I will show an image sequence of human cooking. I have annotated the images with numbered circles. Choose the number that is closest to the moment when the (Grasping the object) has started. You are a five-time world champion in this game. Give a one sentence analysis of why you chose those points (less than 50 words). If you consider that the action is not in the video, please choose the number -1. Provide your answer at the end in a json file of this format: {"points": []}
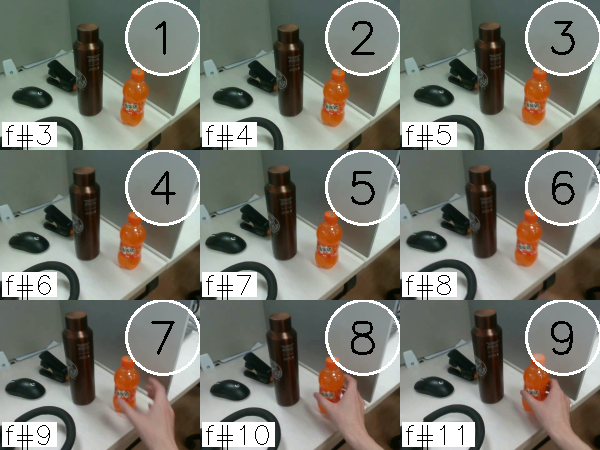
Frame 9 shows the clearest moment of hand-object contact.
{"points": [9]}